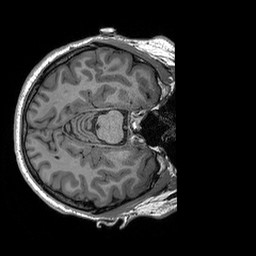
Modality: T1w
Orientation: axial
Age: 23
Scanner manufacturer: siemens
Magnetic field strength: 3 T
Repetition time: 2.3 s
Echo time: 0.00296 s